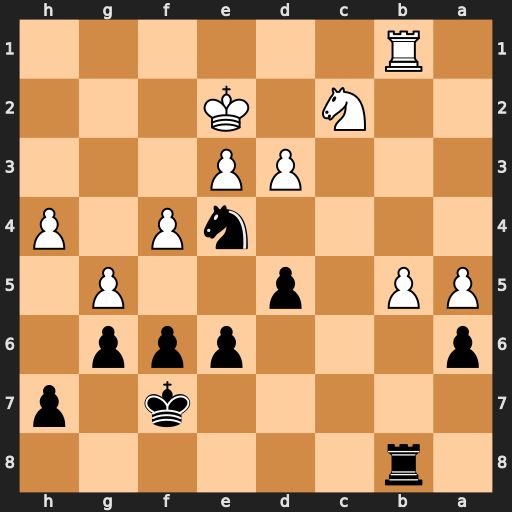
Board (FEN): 1r6/5k1p/p3ppp1/PP1p2P1/4nP1P/3PP3/2N1K3/1R6
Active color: b
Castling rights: -
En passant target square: -
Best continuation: Nc3+ Ke1 Nxb1